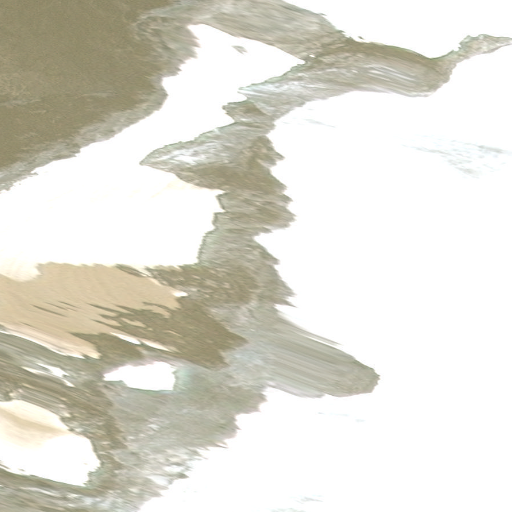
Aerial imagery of mountain in Alaska named Snowpatch Crag containing only unknown